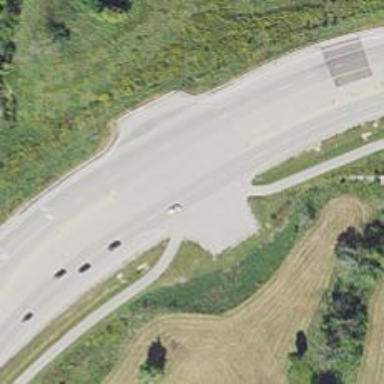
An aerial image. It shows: Secondary link road.